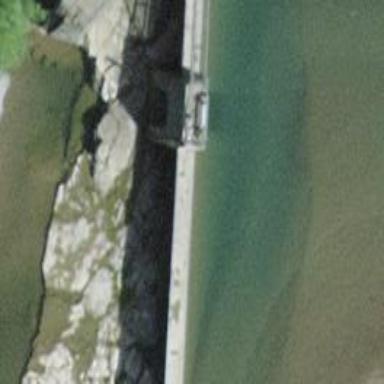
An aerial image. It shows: Weir along the waterway.